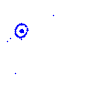
Particle: proton